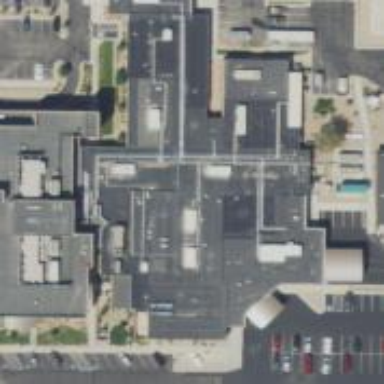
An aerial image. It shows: Hospital providing healthcare services.